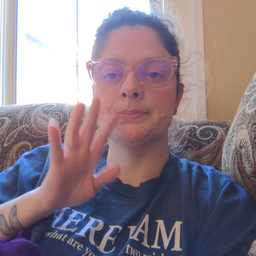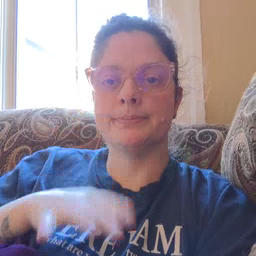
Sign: look